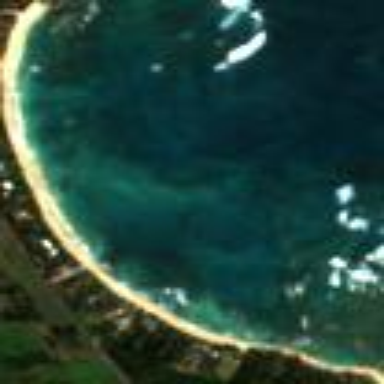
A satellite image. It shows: Sandy beach popular for swimming and surfing.